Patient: sex M, age 29
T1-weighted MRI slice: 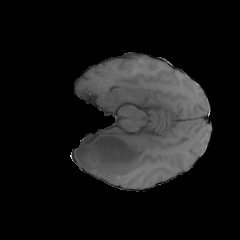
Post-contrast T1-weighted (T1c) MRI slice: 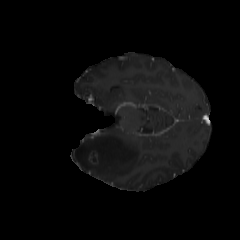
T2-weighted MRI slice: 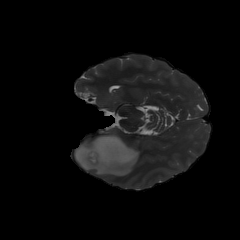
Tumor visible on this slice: yes
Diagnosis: Astrocytoma, IDH-mutant
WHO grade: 4